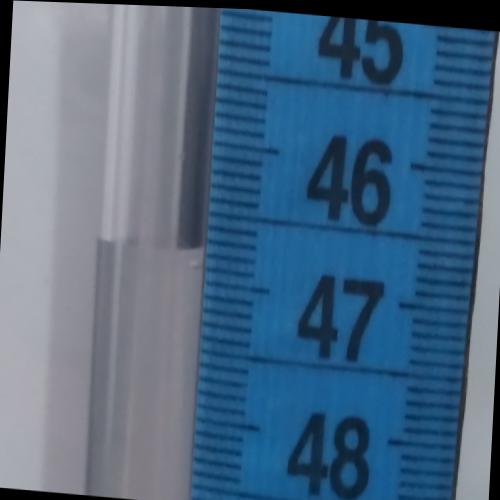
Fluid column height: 46.8 cm